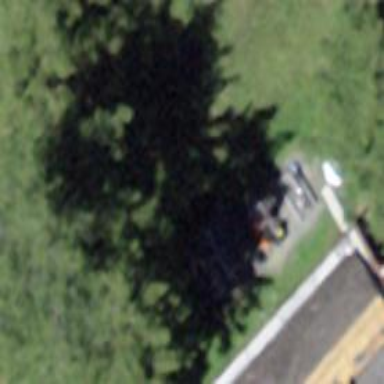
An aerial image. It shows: Picnic table located in leisure land area.